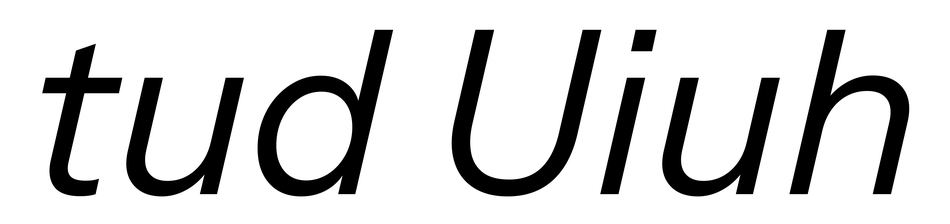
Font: InstrumentSans-Italic_Italic